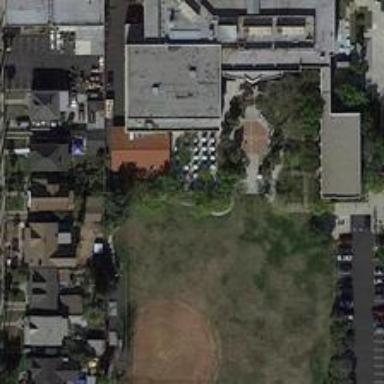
The grassland surrounded by some villas and a v-shaped building contains a baseball field .